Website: apple
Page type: payment
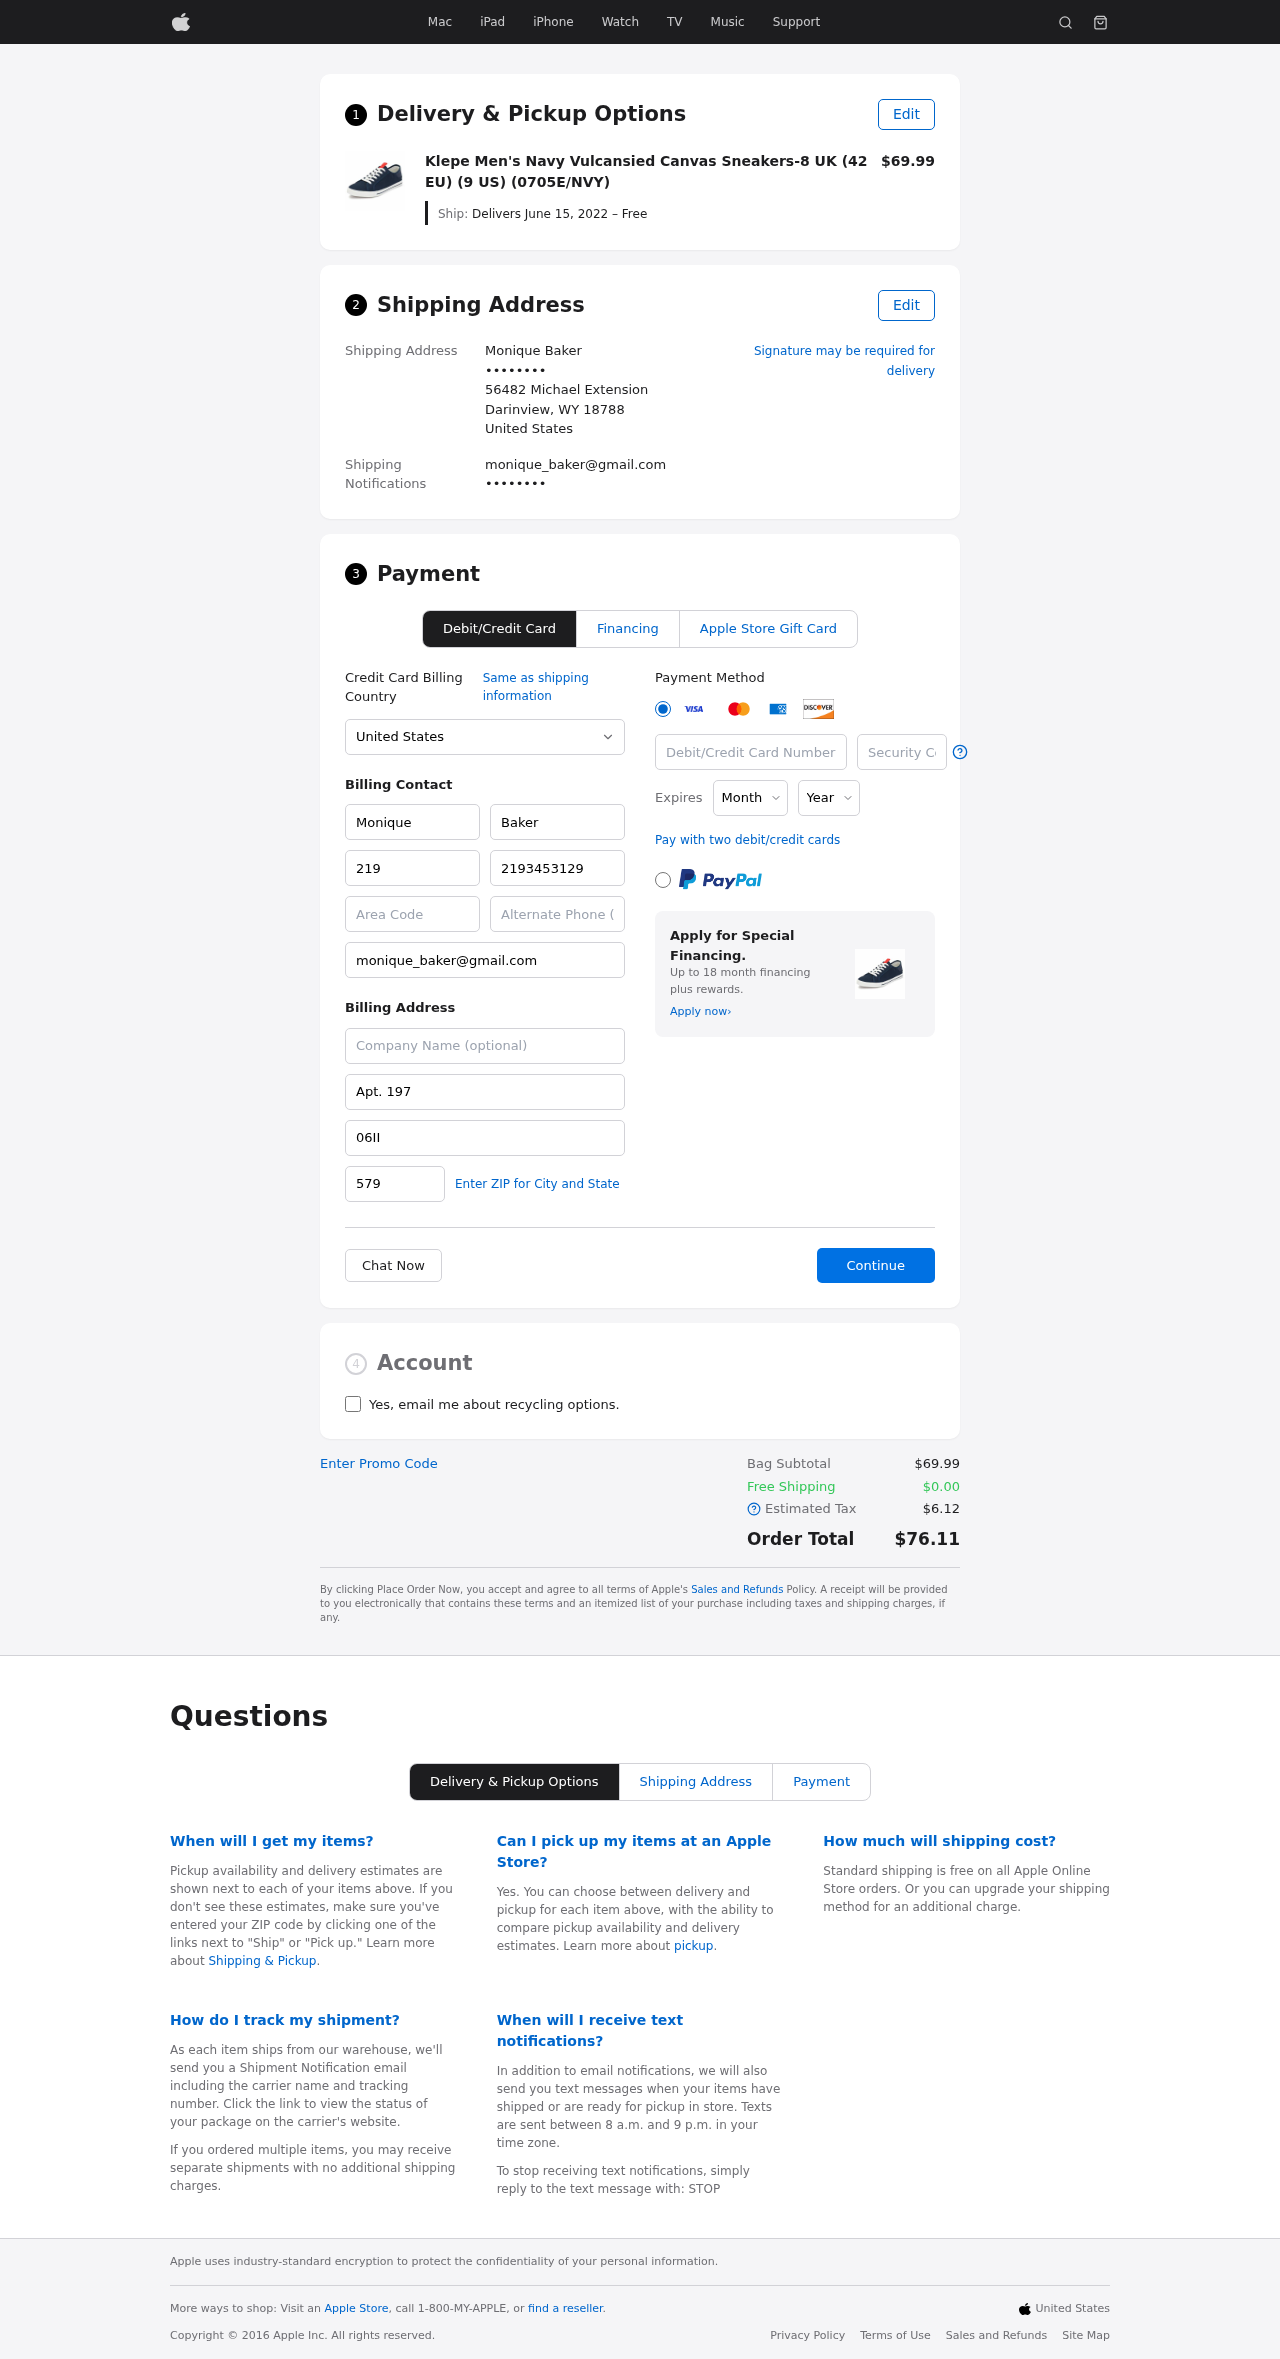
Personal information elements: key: PII_CARD_CVV
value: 021
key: PII_CARD_EXPIRY_MONTH
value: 04
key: PII_CARD_EXPIRY_YEAR
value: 30
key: PII_CARD_NUMBER
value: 2230 6685 3462 8500
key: PII_CITY_STATE_ZIP
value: Darinview, WY 18788
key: PII_COUNTRY
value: United States
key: PII_EMAIL
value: monique_baker@gmail.com
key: PII_EMAIL2
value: monique_baker@gmail.com
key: PII_FIRSTNAME
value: Monique
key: PII_FULLNAME
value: Monique Baker
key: PII_LASTNAME
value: Baker
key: PII_PHONE3
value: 2193453129
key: PII_PHONE_AREA
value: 219
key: PII_POSTCODE2
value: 57929
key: PII_SECURITY_CODE
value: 06II
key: PII_STREET
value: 56482 Michael Extension
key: PII_STREET2
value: Apt. 197
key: PII_PHONE
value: ••••••••
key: PII_PHONE2
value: ••••••••
Product elements: key: PRODUCT1_NAME
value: Klepe Men's Navy Vulcansied Canvas Sneakers-8 UK (42 EU) (9 US) (0705E/NVY)
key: PRODUCT1_PRICE
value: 69.99
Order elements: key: ORDER_DELIVERY_DATE
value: Delivers June 15, 2022 – Free
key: ORDER_SUBTOTAL
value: $69.99
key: ORDER_SHIPPING_COST
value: $0.00
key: ORDER_TAX
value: $6.12
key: ORDER_TOTAL
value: $76.11